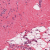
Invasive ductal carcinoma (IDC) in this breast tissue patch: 0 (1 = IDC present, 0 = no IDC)